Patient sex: F
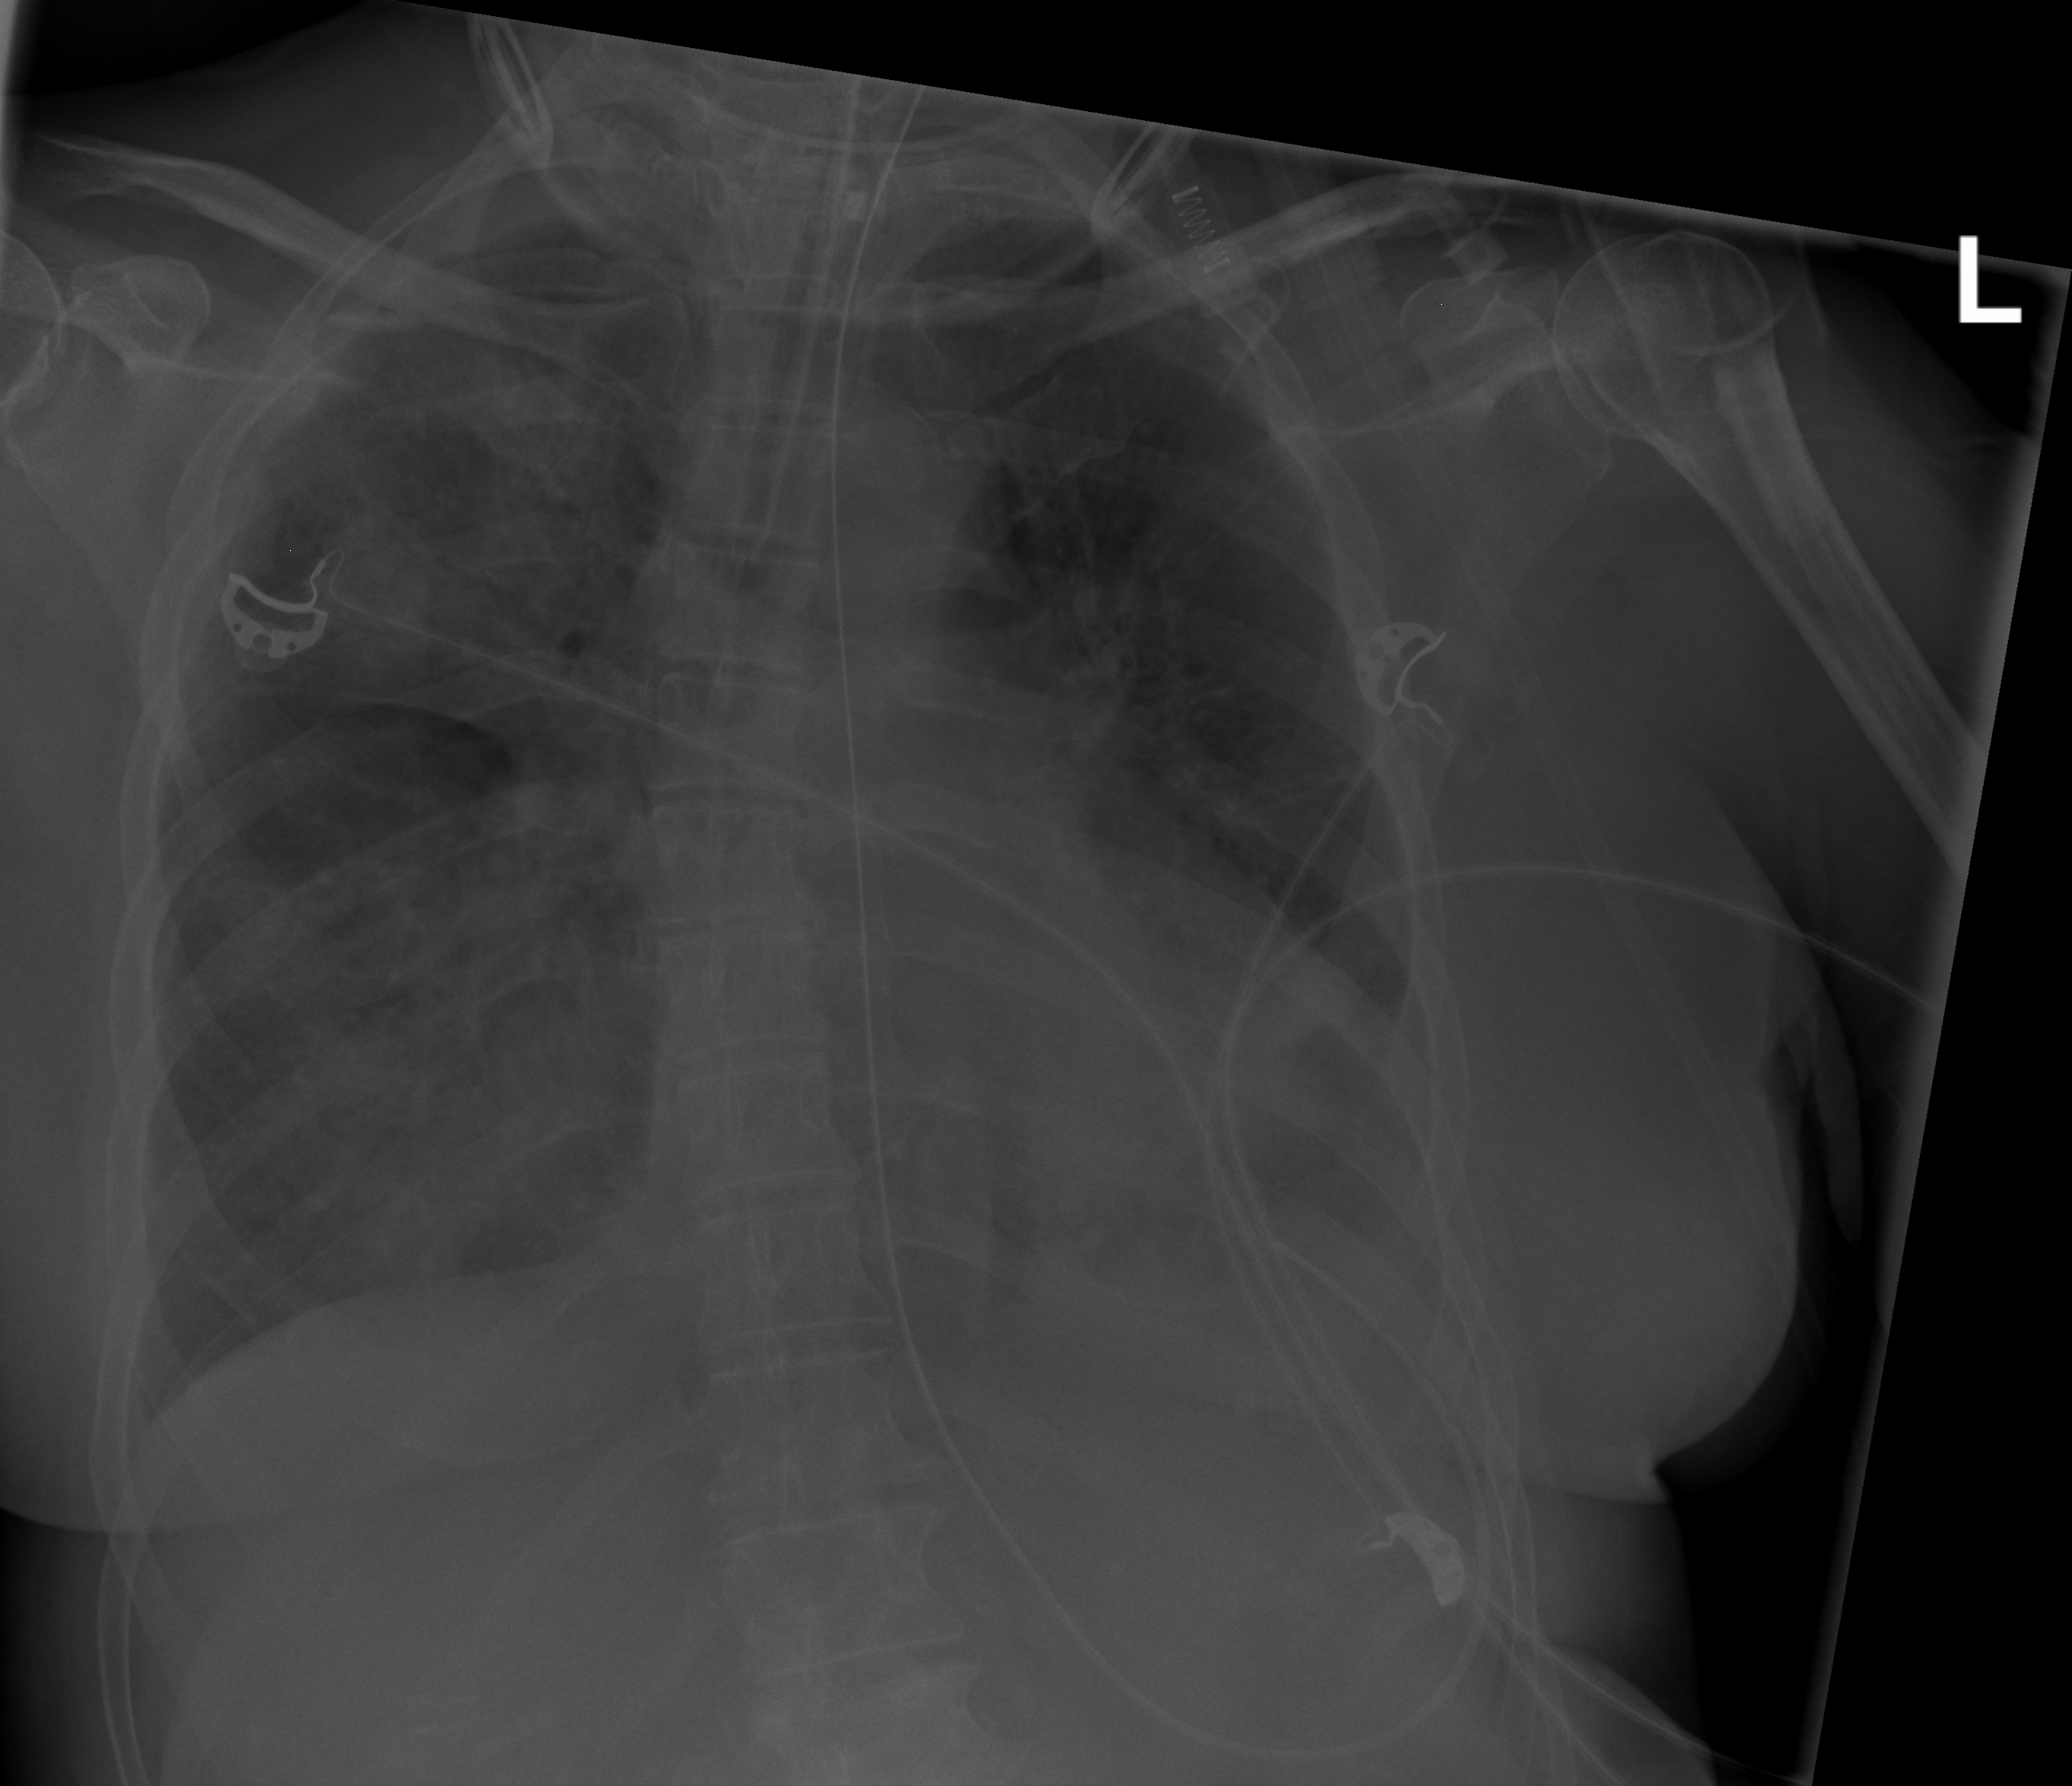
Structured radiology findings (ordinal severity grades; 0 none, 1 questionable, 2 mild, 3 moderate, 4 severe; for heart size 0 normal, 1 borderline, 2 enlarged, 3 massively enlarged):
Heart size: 0
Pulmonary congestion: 0
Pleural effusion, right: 0
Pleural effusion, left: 2
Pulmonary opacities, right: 3
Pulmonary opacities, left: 2
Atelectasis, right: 0
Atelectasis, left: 0